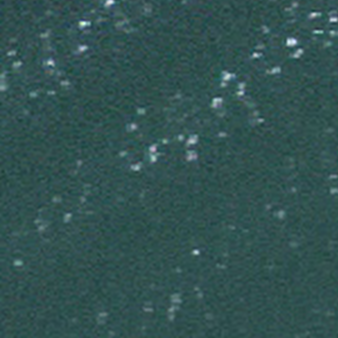
Label: other